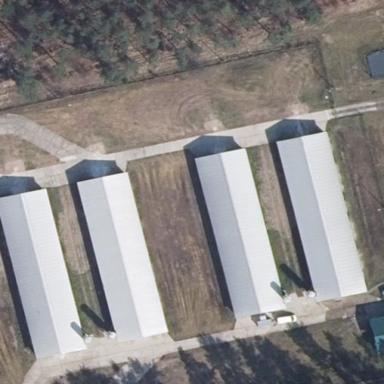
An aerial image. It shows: Poultry farmyard.